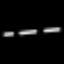
Label: line